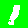
Digit: 1